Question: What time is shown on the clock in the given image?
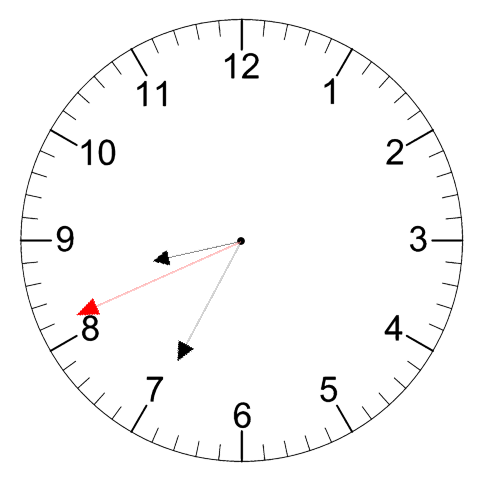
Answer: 08:34:41